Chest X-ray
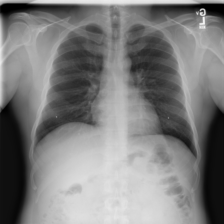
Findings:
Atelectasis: negative
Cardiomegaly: negative
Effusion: negative
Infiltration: negative
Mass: negative
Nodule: negative
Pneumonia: negative
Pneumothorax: negative
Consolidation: negative
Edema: negative
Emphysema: negative
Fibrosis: negative
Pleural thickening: negative
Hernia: negative